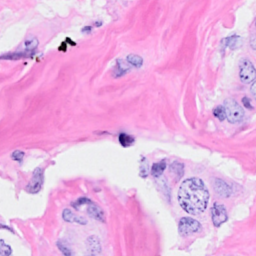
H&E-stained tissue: Breast